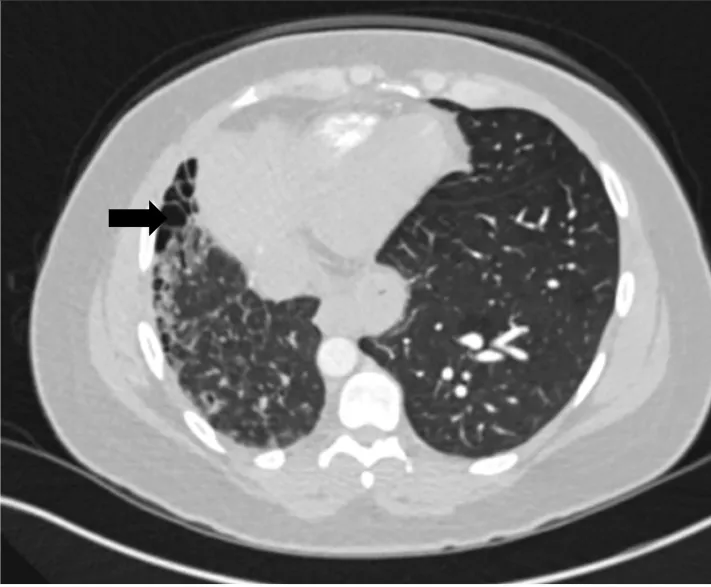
Computed tomography chest without contrast showing subpleural fibrotic and cystic changes of the hypoplastic right lung (black arrow). There is a compensatory increased volume of the left lung causing significant right-sided mediastinal shift.
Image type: radiology (ct)